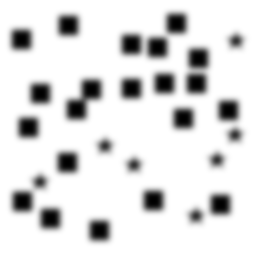
Squares: 21
Triangles: 0
Stars: 7
Total shapes: 28